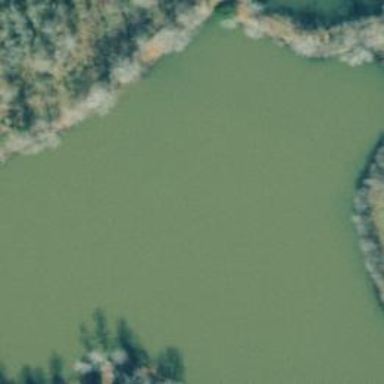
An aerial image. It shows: Reservoir area.